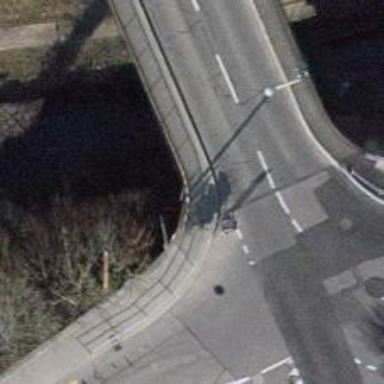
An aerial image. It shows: Guard rail.